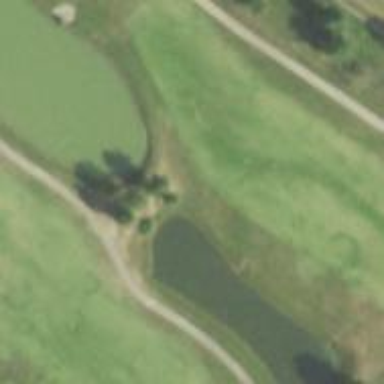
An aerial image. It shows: Water hazard on golf course.